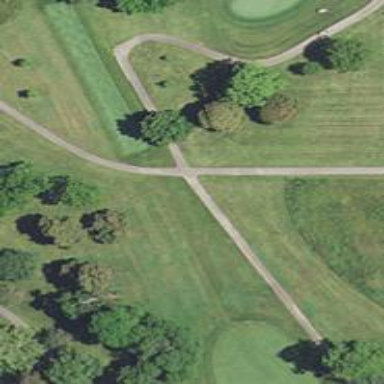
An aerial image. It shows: Service road designated as golf cart path.